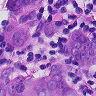
Metastatic tissue present: yes